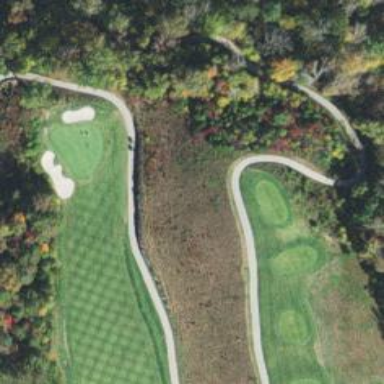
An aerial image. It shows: Path for both road and golf.